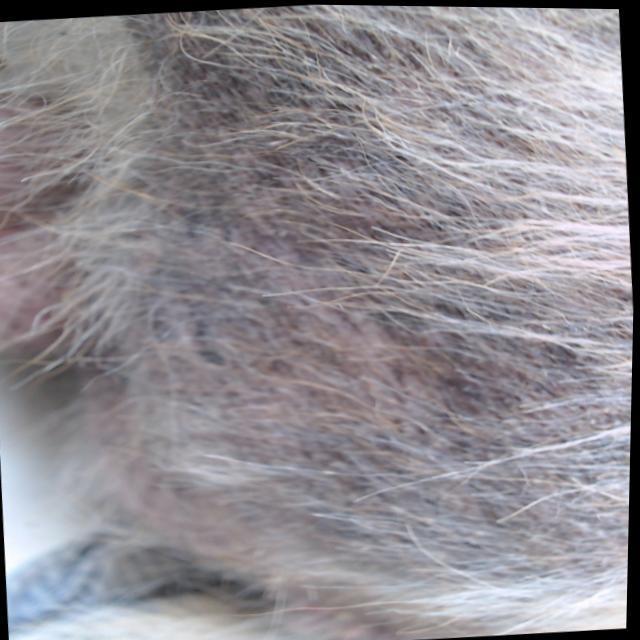
Canine demodicosis (Demodex mange) — caused by Demodex canis mites. Presents with alopecia, follicular papules, pustules, and comedones. Often localized on face and forelimbs.